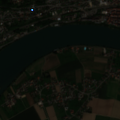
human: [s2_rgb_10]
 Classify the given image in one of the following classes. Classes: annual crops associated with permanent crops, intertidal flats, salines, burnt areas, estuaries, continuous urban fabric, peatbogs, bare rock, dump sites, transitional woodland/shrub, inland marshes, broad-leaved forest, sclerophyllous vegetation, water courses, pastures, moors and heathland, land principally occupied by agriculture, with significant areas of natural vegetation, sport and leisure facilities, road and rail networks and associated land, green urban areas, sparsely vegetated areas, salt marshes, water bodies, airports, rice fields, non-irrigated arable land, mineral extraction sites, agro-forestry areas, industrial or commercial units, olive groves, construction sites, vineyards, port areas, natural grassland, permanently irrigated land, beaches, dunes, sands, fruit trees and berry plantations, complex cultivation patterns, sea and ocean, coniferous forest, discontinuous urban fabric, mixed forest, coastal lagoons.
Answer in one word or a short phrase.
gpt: discontinuous urban fabric, non-irrigated arable land, complex cultivation patterns, broad-leaved forest, water courses